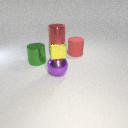
large red rubber cylinder behind large green metal cylinder